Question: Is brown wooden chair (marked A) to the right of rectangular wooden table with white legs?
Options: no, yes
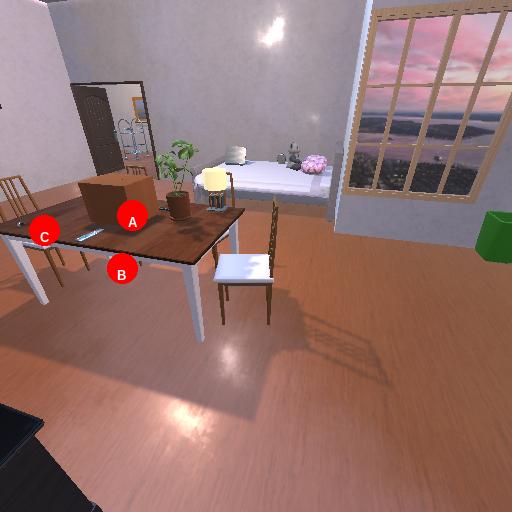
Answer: no